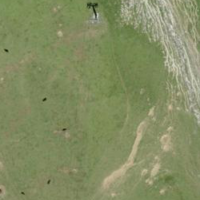
EUNIS habitat code: 26
Species observed at this site:
Lysandra coridon